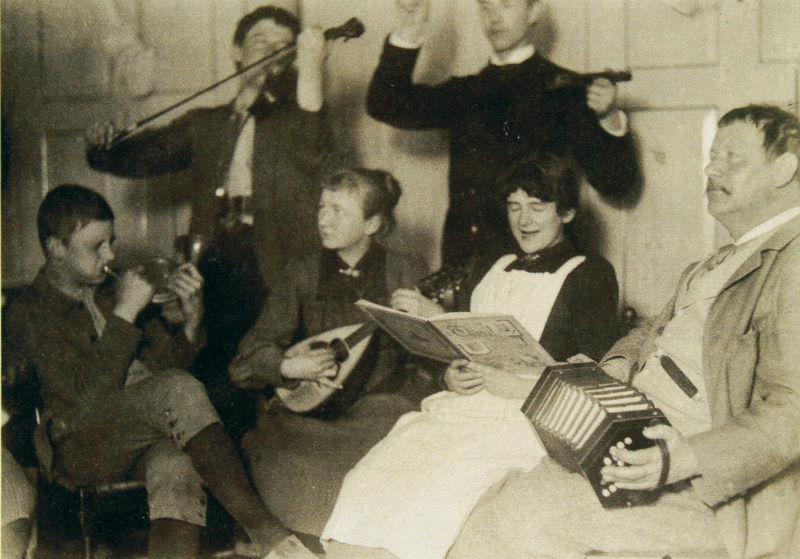
Titel: Aufnahme einer Spassséance und Hausmusik der Familie Max
Künstler: Heinrich Max
Standort: München
Institution: Städtische Galerie im Lenbachhaus
Schlagwörter: mann, weiß, frauen, frau, grau, männer, schwarz, musik, musizieren, foto, fotografie, photographie, schwarzweiß, photo, geige, singen, laute, dirigent, harmonika, quartett, geigen, dirigieren, zieharmonika, nabjo